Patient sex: F
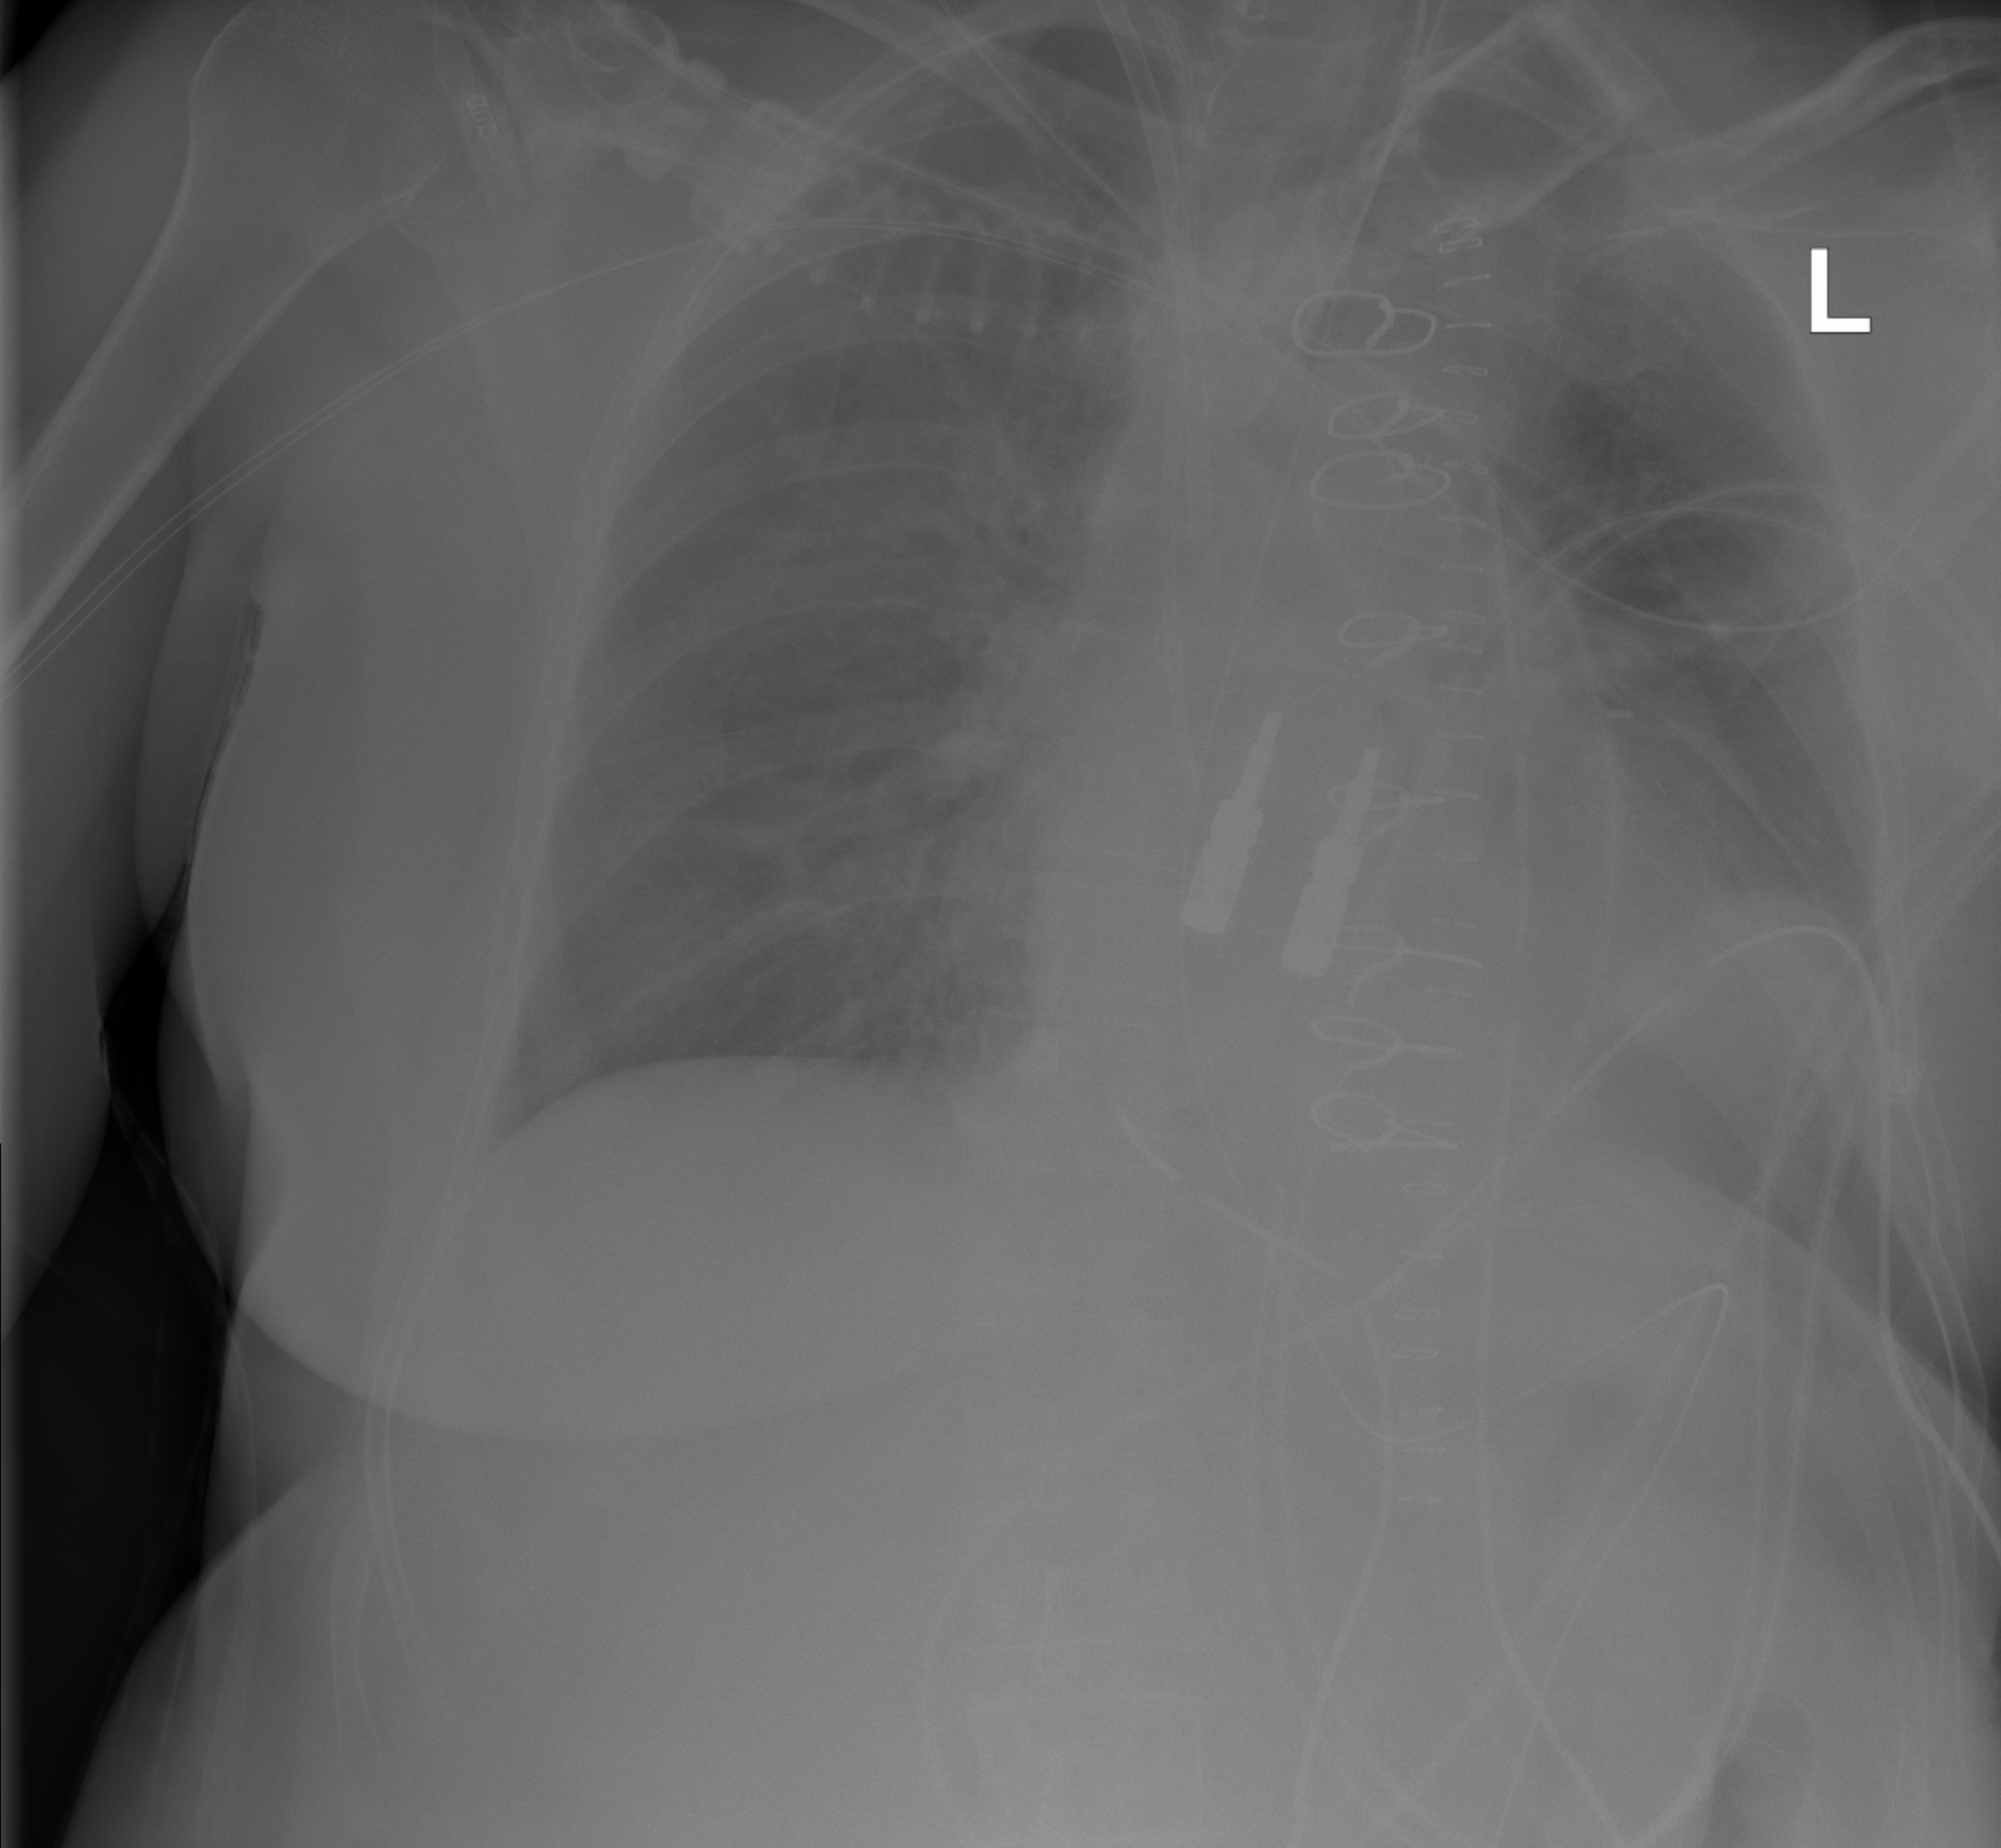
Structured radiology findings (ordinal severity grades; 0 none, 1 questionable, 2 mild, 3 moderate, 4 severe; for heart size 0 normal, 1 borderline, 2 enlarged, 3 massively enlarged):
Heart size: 0
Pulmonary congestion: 1
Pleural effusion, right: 1
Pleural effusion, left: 1
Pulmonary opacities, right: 0
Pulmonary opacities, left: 0
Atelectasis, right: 2
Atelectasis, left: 2